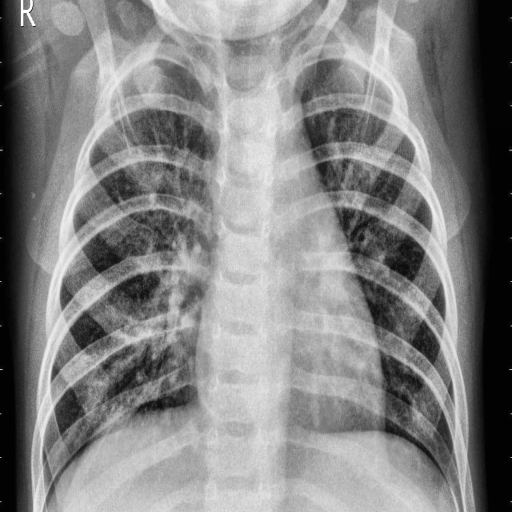
Finding: PNEUMONIA